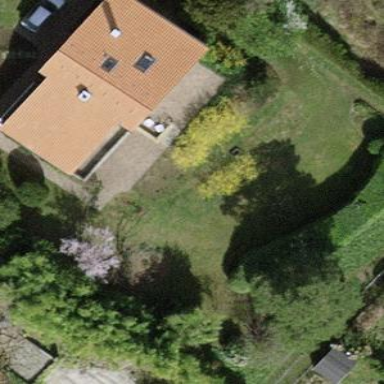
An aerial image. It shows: Garden enclosed by fence.